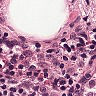
Metastatic tissue present: no